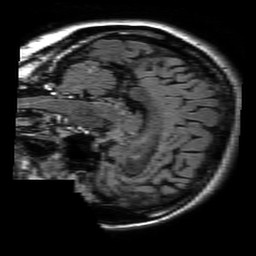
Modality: FLAIR
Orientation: sagittal
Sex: female
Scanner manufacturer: philips
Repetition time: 11 s
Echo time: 0.125 s